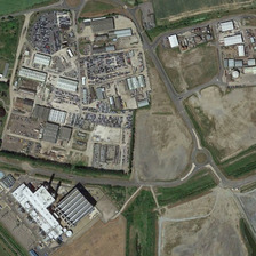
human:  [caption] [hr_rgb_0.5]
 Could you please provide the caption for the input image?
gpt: Industrial area is blue and yellow.

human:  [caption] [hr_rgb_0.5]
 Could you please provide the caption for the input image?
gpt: Many industrial zones along the lake.

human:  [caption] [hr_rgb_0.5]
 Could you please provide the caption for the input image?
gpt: The house in the industrial zone is blue and yellow.

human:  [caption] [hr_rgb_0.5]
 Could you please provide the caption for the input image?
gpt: There are many industrial areas along the lake.

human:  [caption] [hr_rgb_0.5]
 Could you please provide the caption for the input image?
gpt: The houses in the industrial area are blue and yellow.